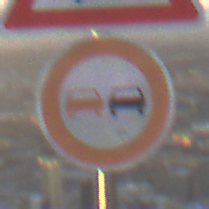
Verkehrszeichen: Ueberholverbot
Zusatzzeichen oben: Gegenverkehr
Umgebung: Outdoor, RoadRail
Tageszeit: SunriseSunset
Wetter: PartlyCloudy
Licht: Natural
Jahreszeit: NotSpecified
Kontrast: HighContrast